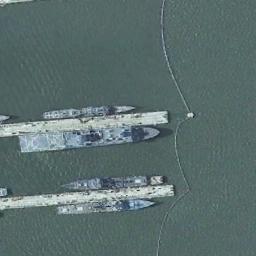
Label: ship